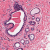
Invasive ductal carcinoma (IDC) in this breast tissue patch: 0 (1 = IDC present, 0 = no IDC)